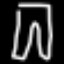
Label: pants